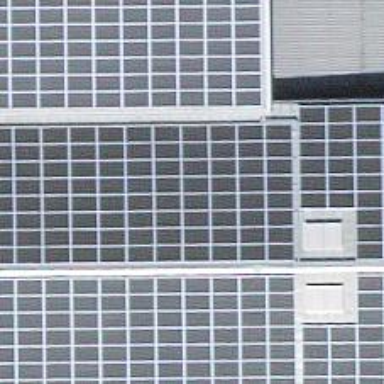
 consisting of solar photovoltaic panels."